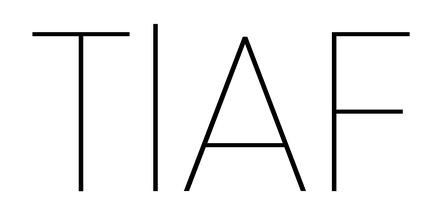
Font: Poppins-Thin